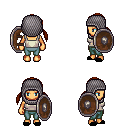
a pixel art fantasy rpg character, female body template, human, tanned skin, white pirate shirt, teal pants, dark blonde twin-tailed hairstyle, chain hood, black slippers, shield, four views (front, back, left, right), 2x2 character sprite sheet, small pixel art, hard edges, no anti-aliasing